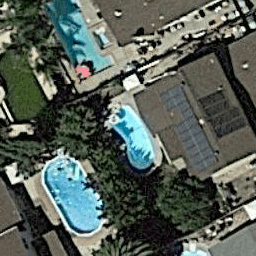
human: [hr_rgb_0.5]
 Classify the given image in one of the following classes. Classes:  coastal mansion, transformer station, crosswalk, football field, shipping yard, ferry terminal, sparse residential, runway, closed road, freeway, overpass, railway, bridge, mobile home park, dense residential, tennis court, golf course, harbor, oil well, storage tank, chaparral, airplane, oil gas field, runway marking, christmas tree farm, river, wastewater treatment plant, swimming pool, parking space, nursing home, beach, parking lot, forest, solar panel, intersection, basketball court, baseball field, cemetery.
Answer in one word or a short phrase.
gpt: swimming pool